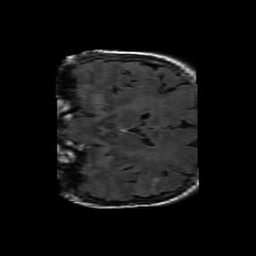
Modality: FLAIR
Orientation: coronal
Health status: ill
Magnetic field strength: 3 T